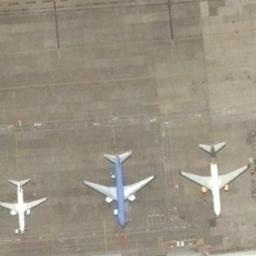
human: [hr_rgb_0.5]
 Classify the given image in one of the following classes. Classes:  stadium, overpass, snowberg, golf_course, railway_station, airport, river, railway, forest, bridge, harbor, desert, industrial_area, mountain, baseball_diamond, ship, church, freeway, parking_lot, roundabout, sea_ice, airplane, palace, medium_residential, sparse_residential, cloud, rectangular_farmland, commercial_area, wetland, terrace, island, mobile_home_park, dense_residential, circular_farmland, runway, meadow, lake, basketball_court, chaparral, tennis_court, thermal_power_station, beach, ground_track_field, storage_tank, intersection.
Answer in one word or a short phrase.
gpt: airplane